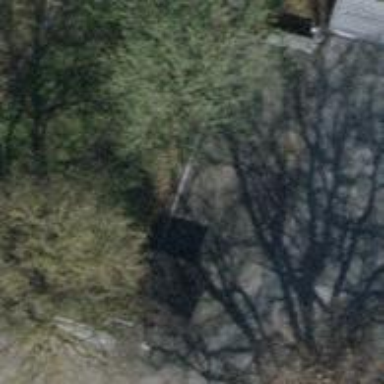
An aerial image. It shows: Garage building.